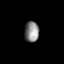
Tissue: prostate
Cell type: T cells
Senescence score: 0.7218
Nuclear area (px): 292
Mean DAPI intensity: 134.01